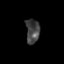
Tissue: prostate
Cell type: T cells
Senescence score: 0.2986
Nuclear area (px): 329
Mean DAPI intensity: 67.495